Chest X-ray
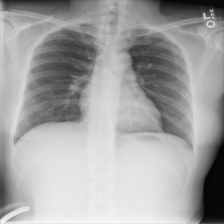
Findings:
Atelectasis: negative
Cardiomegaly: negative
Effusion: negative
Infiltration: negative
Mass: negative
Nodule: negative
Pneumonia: negative
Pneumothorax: negative
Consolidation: negative
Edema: negative
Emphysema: negative
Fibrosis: negative
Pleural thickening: negative
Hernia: negative